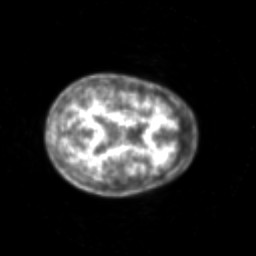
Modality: PET
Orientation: axial
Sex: female
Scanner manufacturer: siemens